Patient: sex M, age 61
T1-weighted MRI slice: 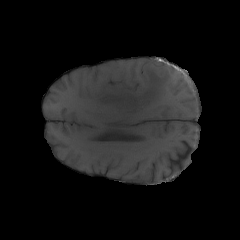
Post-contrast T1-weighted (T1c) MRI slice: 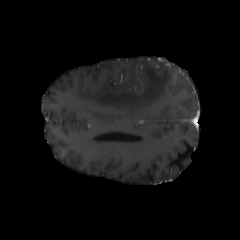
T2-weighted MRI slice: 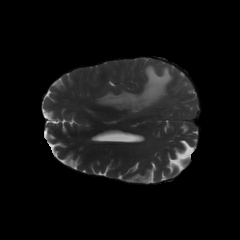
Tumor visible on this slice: yes
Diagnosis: Glioblastoma, IDH-wildtype
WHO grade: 4